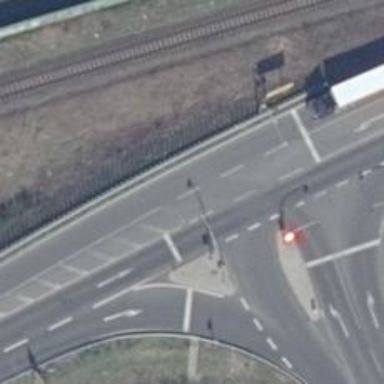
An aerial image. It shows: Road with traffic signals.